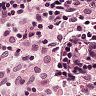
Metastatic tissue present: no